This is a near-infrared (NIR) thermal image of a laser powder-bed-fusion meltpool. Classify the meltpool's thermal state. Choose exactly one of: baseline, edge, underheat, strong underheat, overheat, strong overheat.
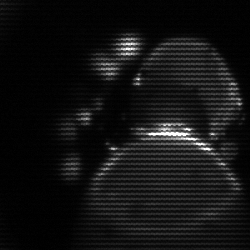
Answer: edge